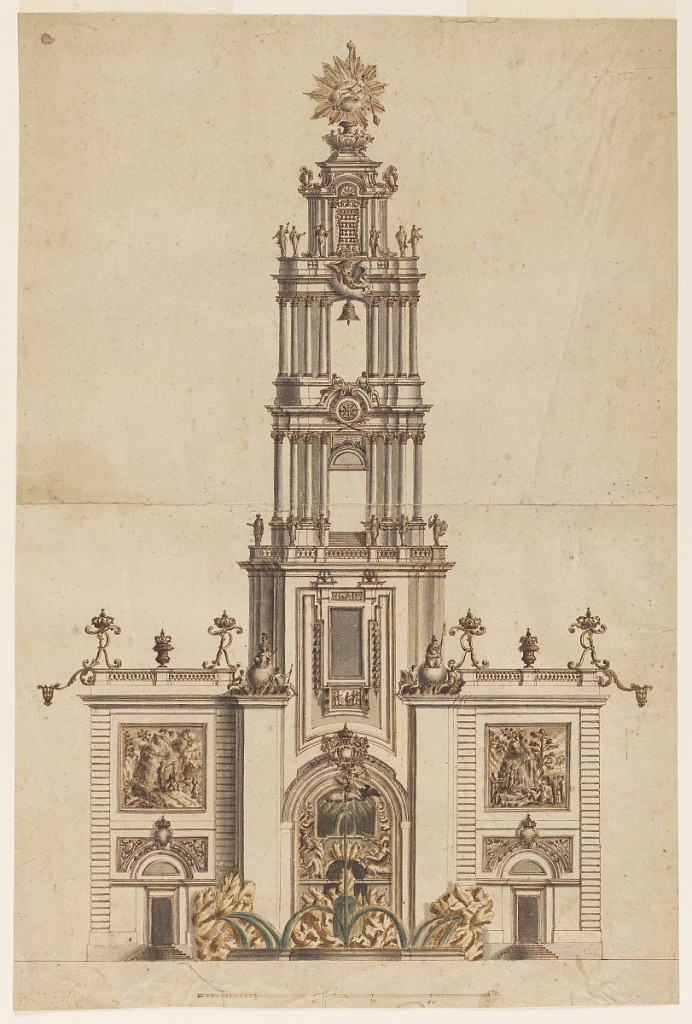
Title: Bell tower, probably for Ferdinand IV of Naples
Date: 1785
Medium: Pen and brown ink, brush and brown and gray wash, green chalk, on laid paper
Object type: Drawing
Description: Bell tower, probably built in honor of King Ferdinand IV of Naples (reigned 1759 to 1825).